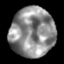
Tissue: lung
Cell type: Epithelial cells
Senescence score: 0.208
Nuclear area (px): 2141
Mean DAPI intensity: 142.225